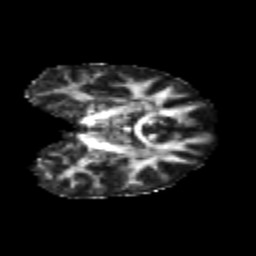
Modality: FA
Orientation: coronal
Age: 25
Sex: female
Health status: healthy
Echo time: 0.074 s